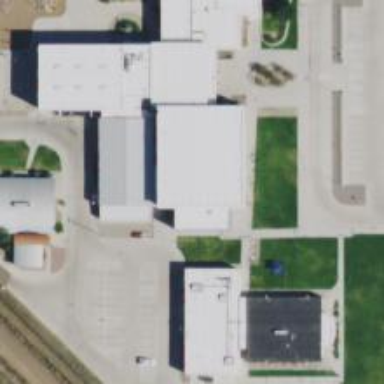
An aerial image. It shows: School.